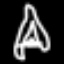
Label: The Eiffel Tower